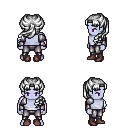
a pixel art fantasy rpg character, male body template, dark elf, purple skin, steel arm armor, metal pants, white princess hairstyle, maroon shoes, four views (front, back, left, right), 2x2 character sprite sheet, small pixel art, hard edges, no anti-aliasing